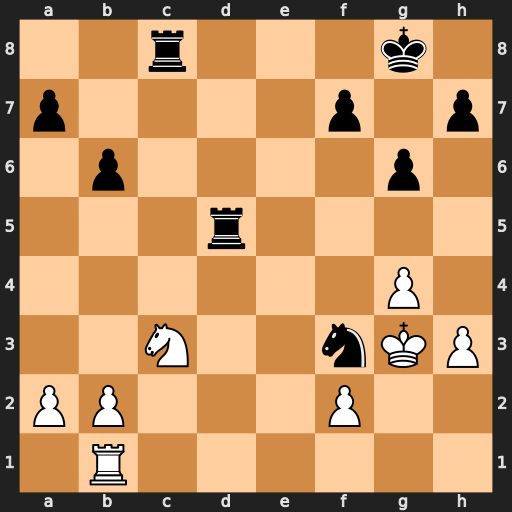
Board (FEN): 2r3k1/p4p1p/1p4p1/3r4/6P1/2N2nKP/PP3P2/1R6
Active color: w
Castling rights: -
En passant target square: -
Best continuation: Nxd5 Nd2 Ne7+ Kg7 Nxc8